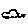
Label: car